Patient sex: M
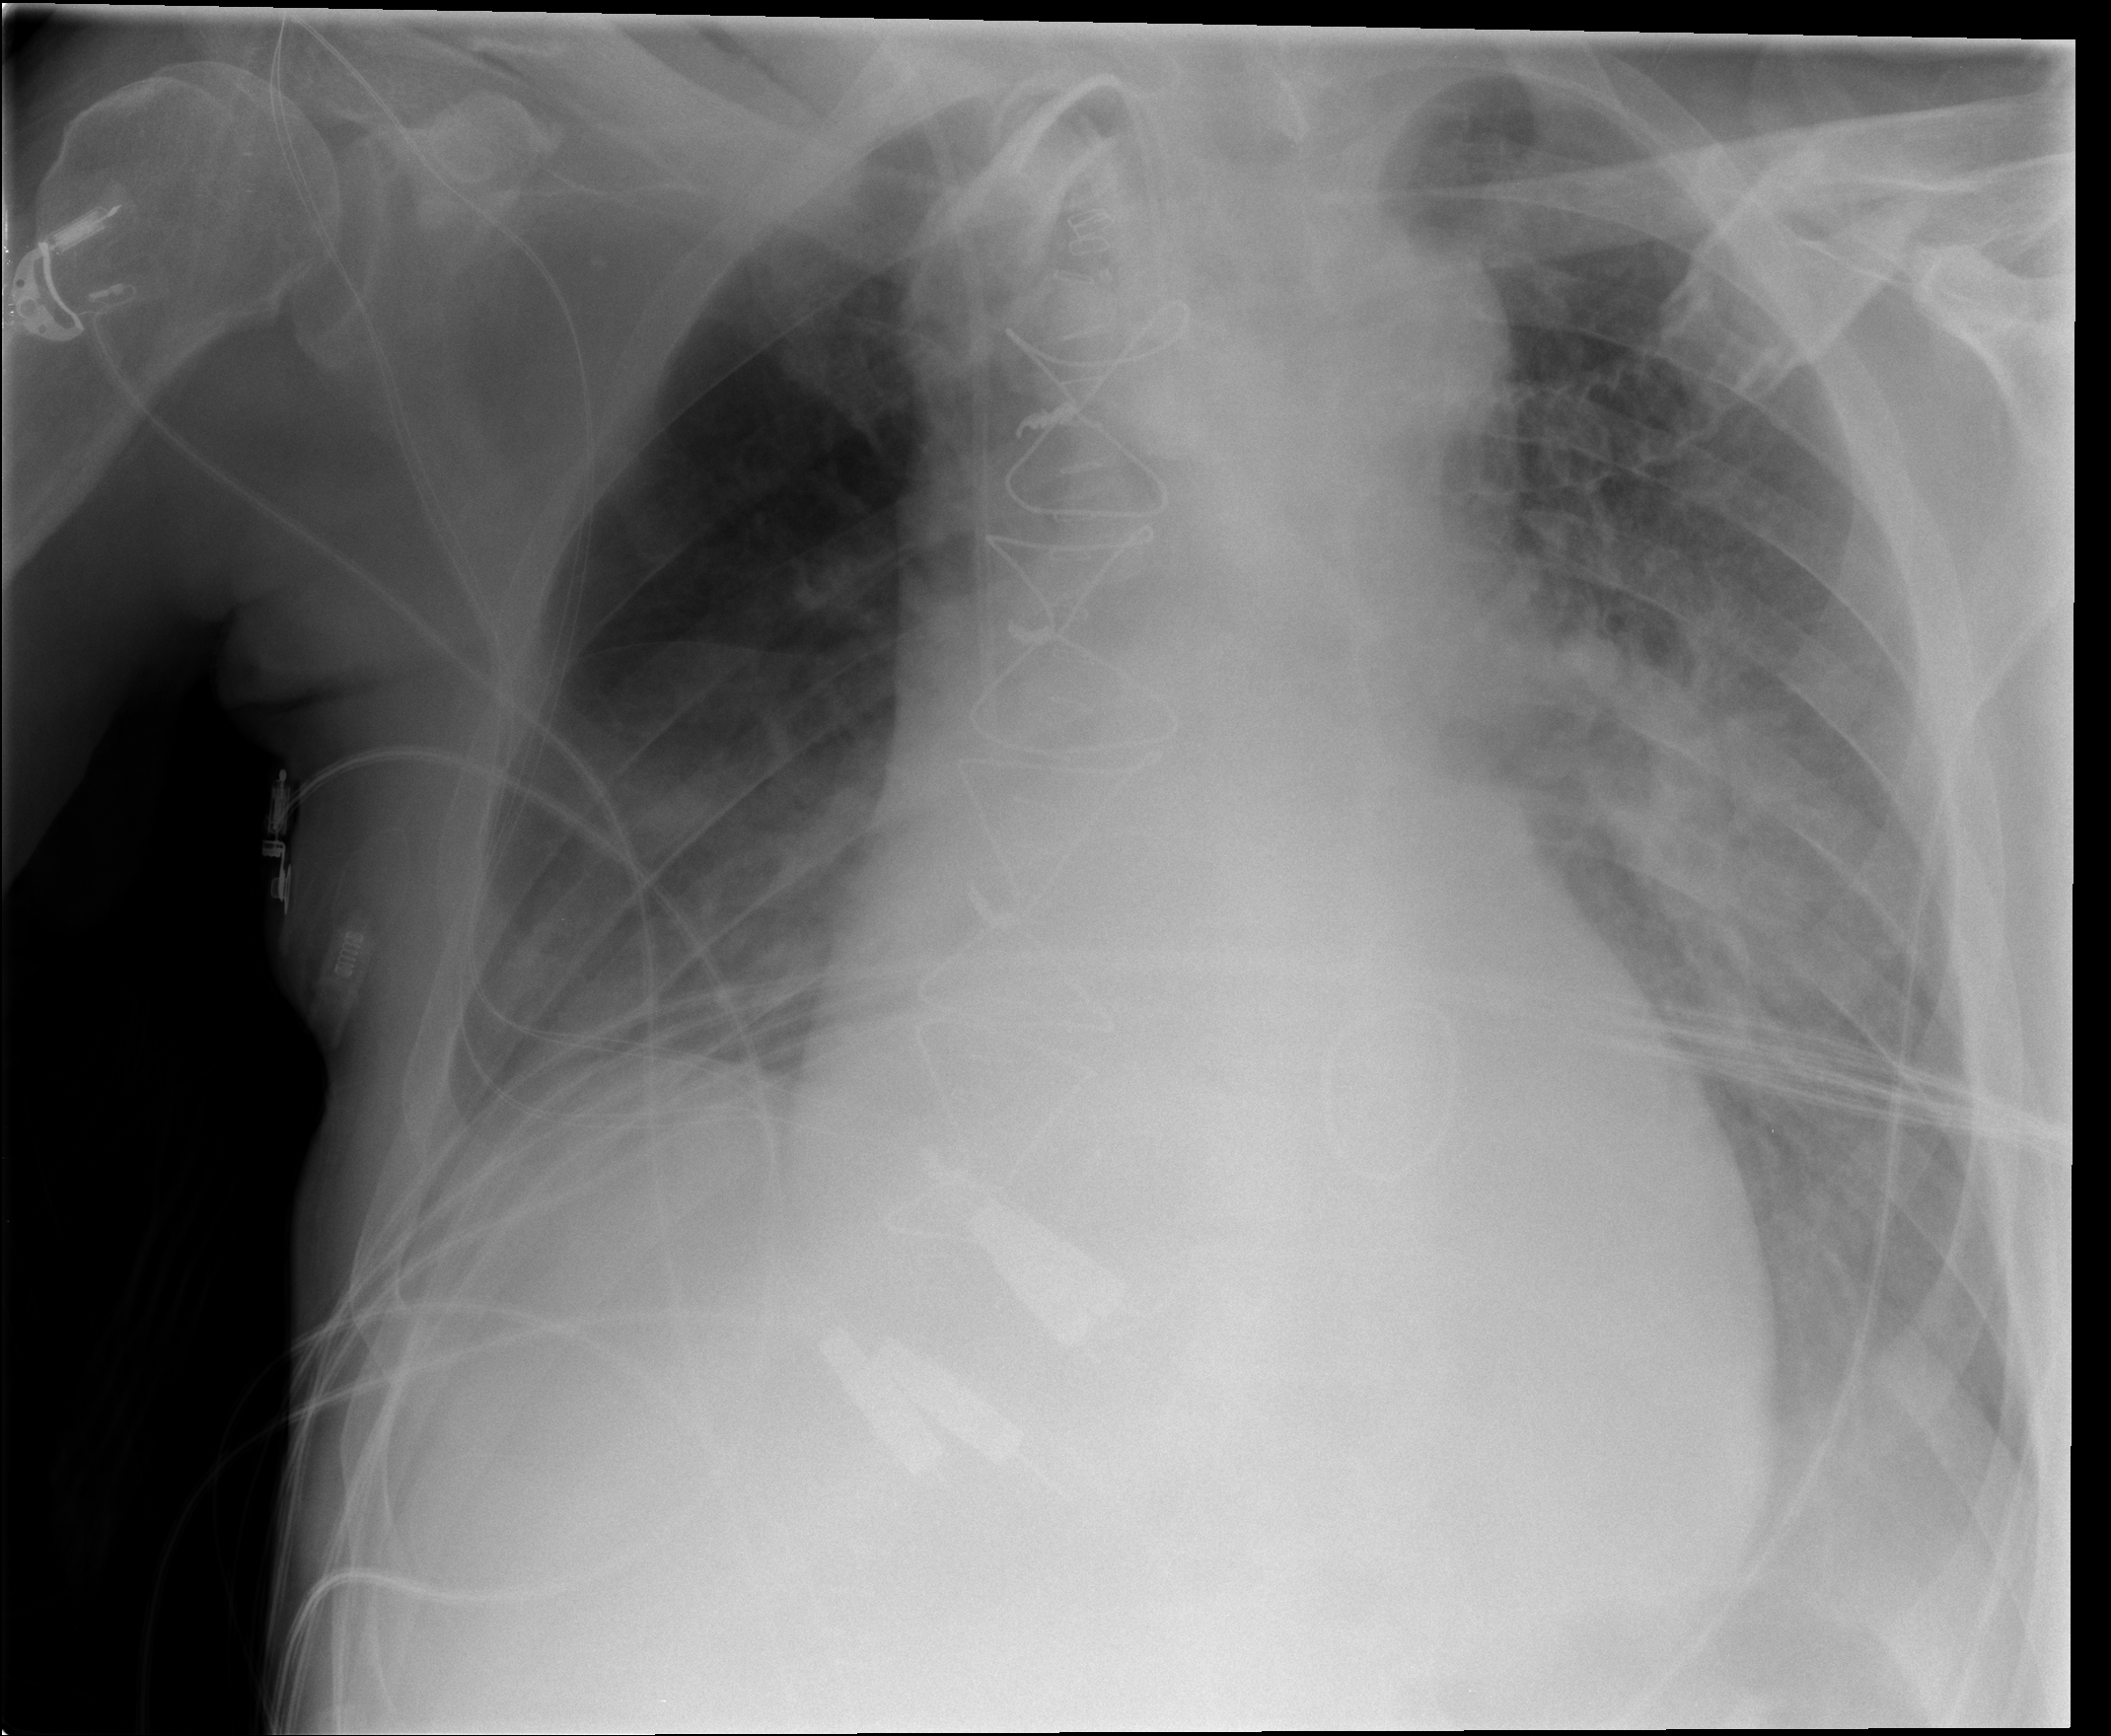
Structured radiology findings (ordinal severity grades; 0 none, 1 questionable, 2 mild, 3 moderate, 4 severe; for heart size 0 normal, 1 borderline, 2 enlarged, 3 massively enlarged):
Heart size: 2
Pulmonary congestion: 1
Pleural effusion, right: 0
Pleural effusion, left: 0
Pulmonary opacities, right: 2
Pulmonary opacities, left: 3
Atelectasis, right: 2
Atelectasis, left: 3